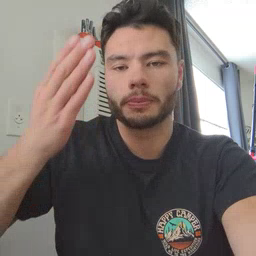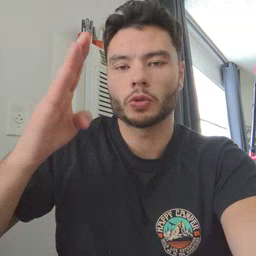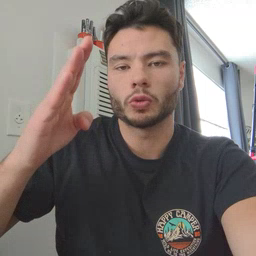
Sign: blue